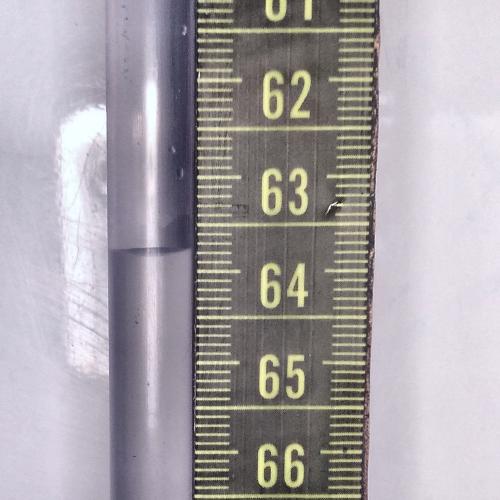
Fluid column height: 63.8 cm